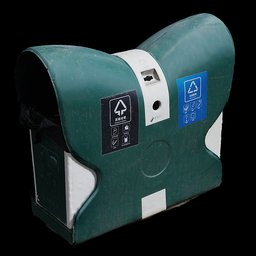
Label: tools